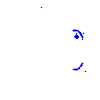
Particle: kaon